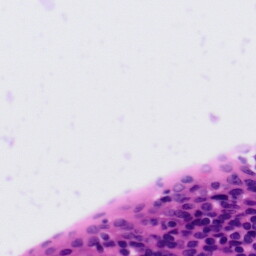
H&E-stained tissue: Tonsil